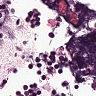
Metastatic tissue present: no